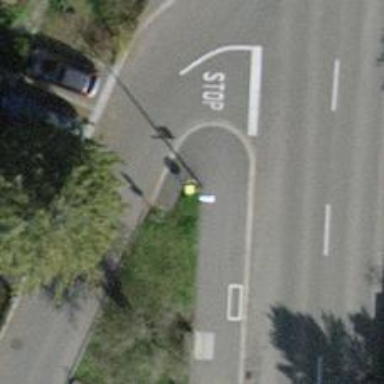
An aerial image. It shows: Post box.